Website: macys
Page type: delivery-shipping
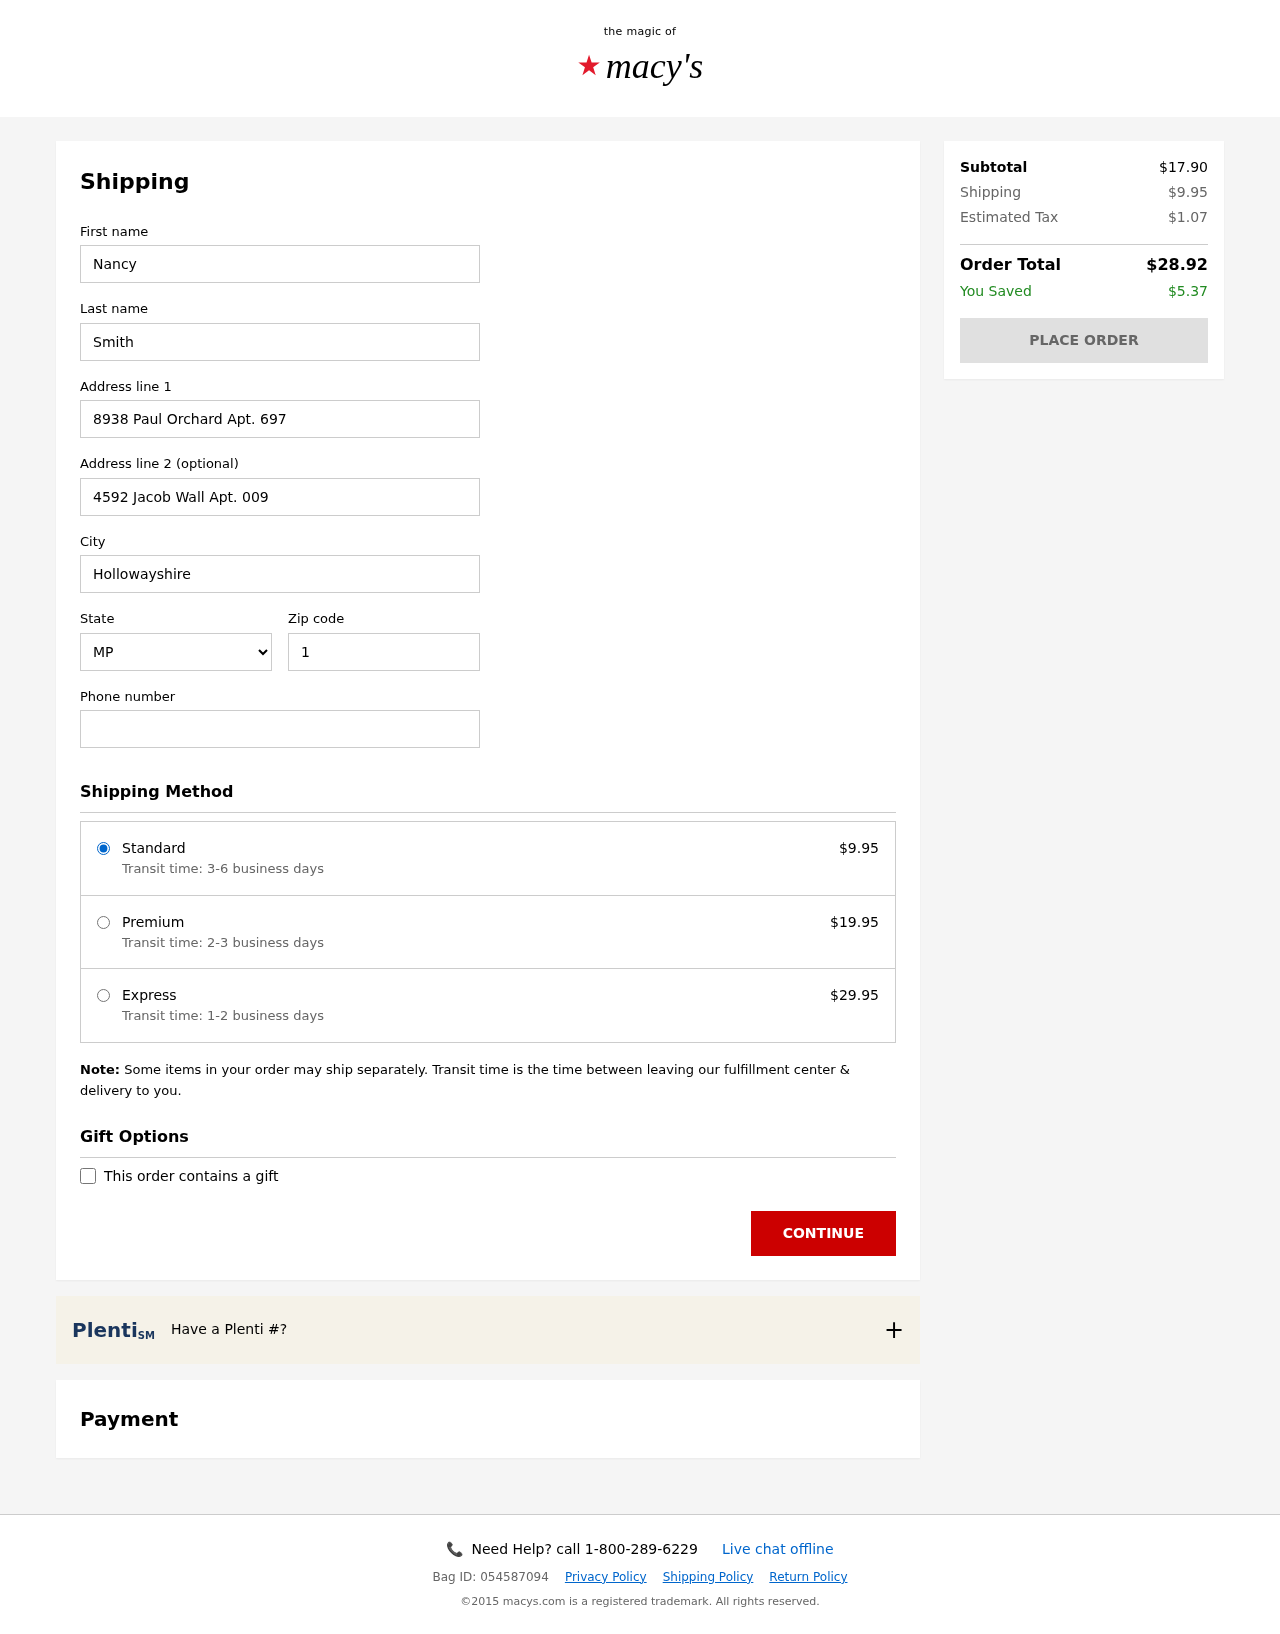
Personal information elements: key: PII_CITY
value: Hollowayshire
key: PII_FIRSTNAME
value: Nancy
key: PII_LASTNAME
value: Smith
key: PII_PHONE
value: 5657315807
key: PII_POSTCODE
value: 15287
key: PII_STATE_ABBR
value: MP
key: PII_STREET
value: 8938 Paul Orchard Apt. 697
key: PII_STREET2
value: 4592 Jacob Wall Apt. 009
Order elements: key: ORDER_SHIPPING_COST
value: $9.95
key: ORDER_SHIPPING_PREMIUM
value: $19.95
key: ORDER_SHIPPING_EXPRESS
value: $29.95
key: ORDER_SUBTOTAL
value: $17.90
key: ORDER_TAX
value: $1.07
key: ORDER_TOTAL
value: $28.92
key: ORDER_SAVINGS
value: $5.37